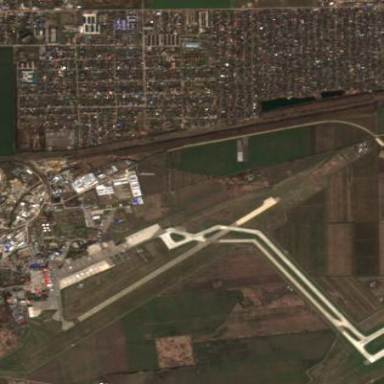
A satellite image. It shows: Apron at the airport.